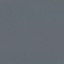
Label: SeaLake